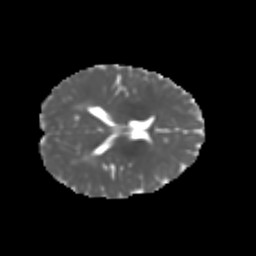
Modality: MD
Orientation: axial
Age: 7
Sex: male
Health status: healthy